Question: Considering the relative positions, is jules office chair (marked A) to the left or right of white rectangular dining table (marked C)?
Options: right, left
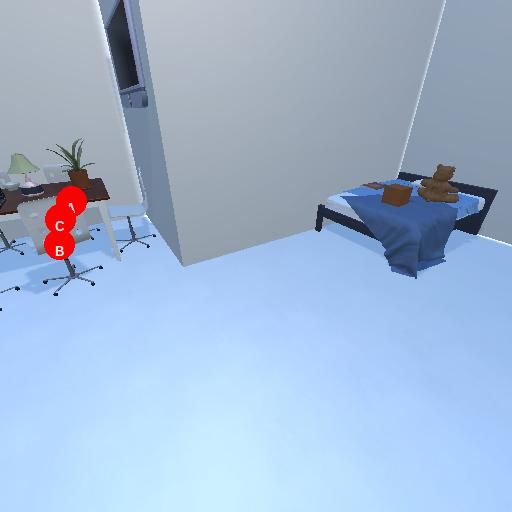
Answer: right